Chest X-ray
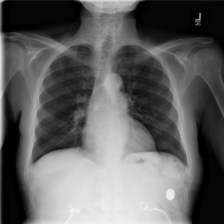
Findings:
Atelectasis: negative
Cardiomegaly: negative
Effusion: negative
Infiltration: negative
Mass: negative
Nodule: negative
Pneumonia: negative
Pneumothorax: negative
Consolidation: negative
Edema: negative
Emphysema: negative
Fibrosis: negative
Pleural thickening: negative
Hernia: negative